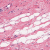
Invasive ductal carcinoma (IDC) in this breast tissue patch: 0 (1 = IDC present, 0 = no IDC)